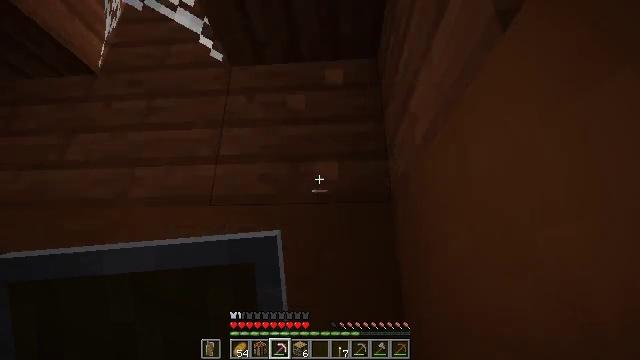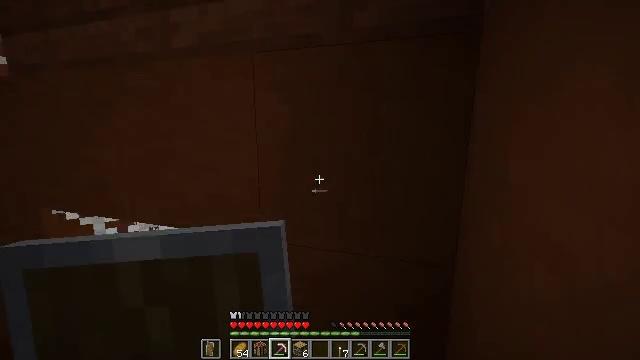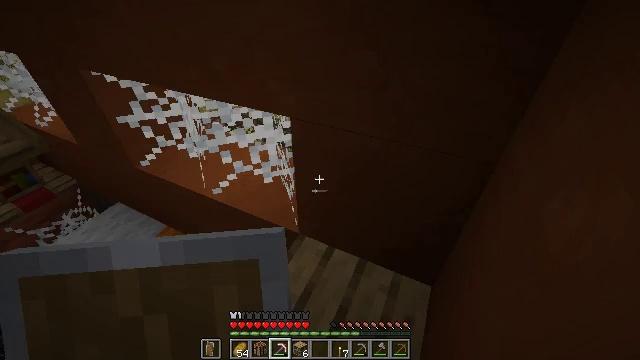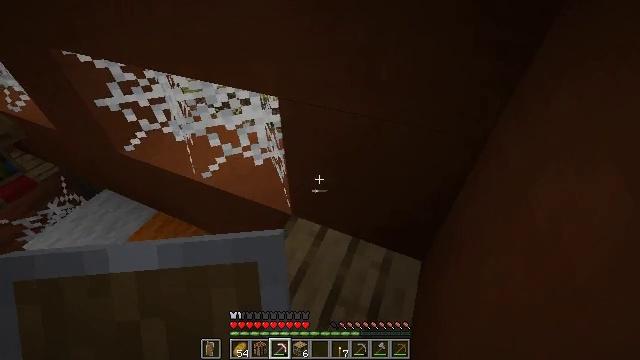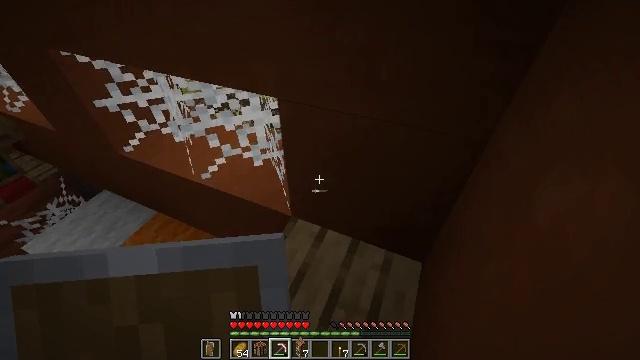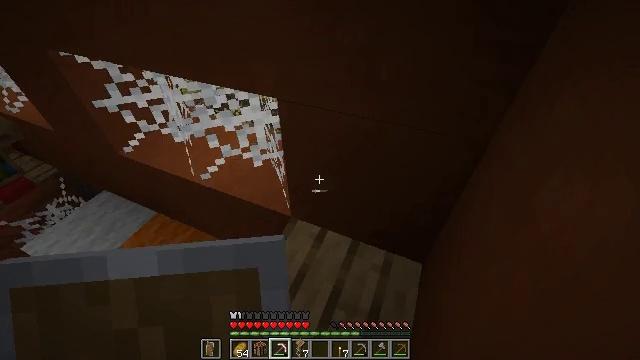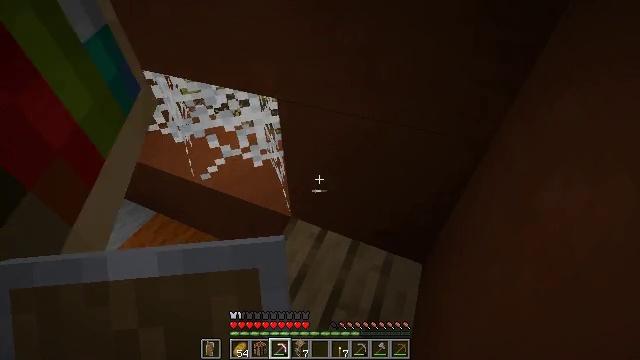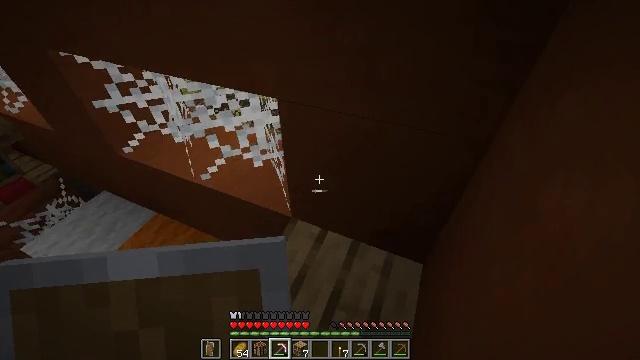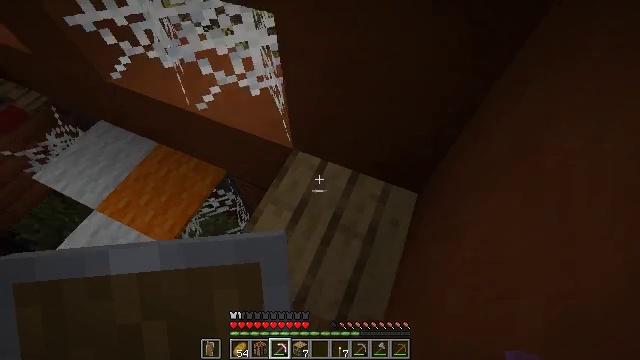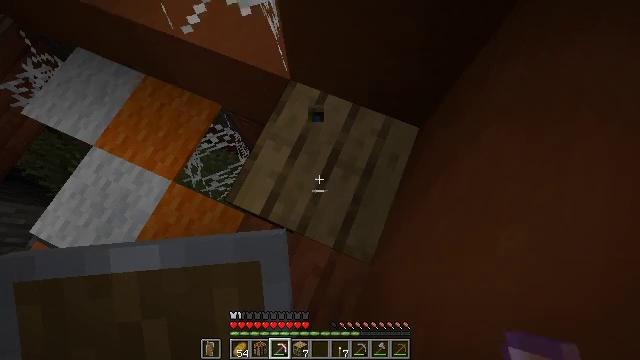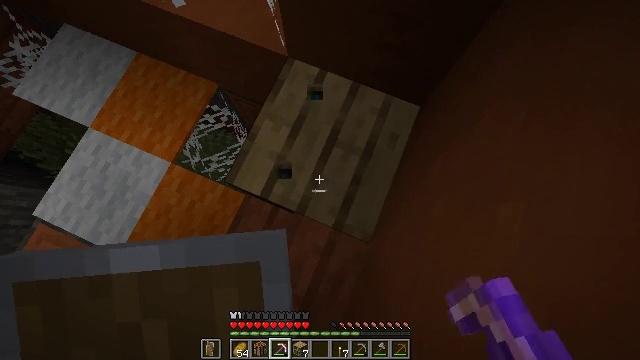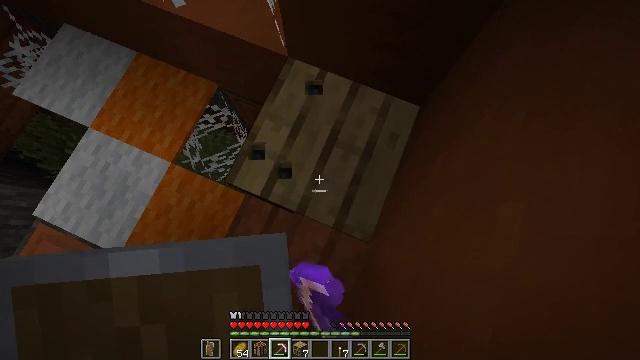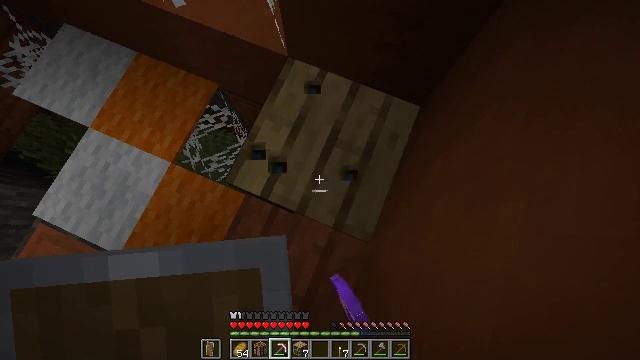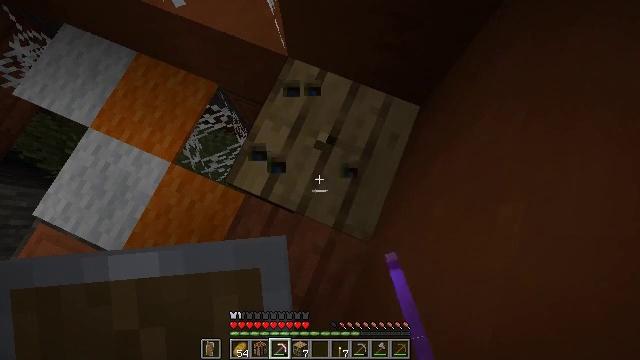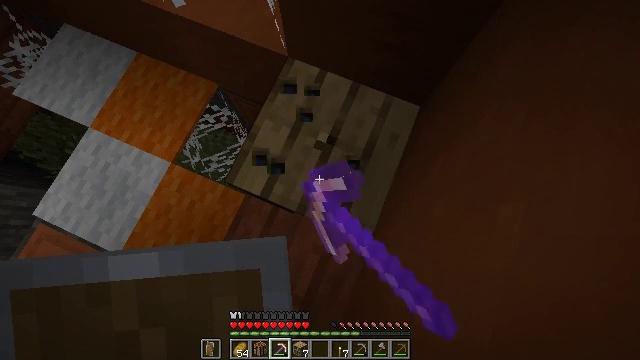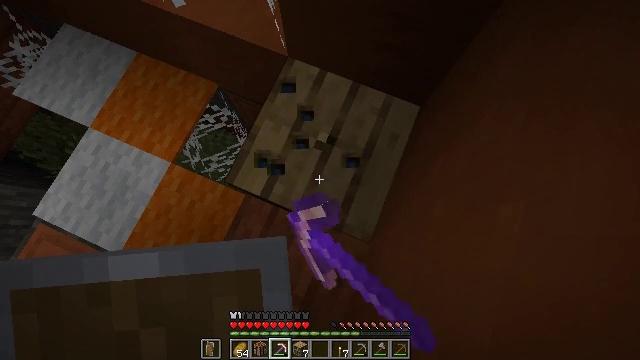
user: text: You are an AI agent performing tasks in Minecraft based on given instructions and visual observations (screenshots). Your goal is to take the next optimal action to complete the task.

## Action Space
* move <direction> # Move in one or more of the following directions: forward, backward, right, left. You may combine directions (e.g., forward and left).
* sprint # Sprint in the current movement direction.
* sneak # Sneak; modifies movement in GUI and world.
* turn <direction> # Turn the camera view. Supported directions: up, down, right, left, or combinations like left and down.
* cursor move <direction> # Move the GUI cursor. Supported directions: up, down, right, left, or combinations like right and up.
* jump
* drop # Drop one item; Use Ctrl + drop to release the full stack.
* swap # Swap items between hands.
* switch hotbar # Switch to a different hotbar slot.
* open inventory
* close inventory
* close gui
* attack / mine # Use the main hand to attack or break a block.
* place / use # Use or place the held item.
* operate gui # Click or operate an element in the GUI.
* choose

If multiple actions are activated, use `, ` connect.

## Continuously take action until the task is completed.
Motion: motion action
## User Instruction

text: Destroy the bookshelf.
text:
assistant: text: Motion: turn left and down
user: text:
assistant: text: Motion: turn left and down
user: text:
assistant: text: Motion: turn right and down
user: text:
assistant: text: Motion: no_op
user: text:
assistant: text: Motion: no_op
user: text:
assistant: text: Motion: no_op
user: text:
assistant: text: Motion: no_op
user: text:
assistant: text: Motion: turn down
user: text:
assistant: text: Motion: turn down, attack / mine
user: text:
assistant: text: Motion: turn down, attack / mine
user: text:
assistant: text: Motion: attack / mine
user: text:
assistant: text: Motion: attack / mine
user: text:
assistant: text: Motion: attack / mine
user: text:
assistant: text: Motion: attack / mine
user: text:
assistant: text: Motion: attack / mine
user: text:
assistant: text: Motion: attack / mine
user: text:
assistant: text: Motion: attack / mine
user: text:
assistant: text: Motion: attack / mine
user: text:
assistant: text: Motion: attack / mine
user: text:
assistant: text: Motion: attack / mine
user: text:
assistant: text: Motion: attack / mine
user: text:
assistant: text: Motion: attack / mine
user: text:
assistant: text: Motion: attack / mine
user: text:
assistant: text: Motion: attack / mine
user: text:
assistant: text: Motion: attack / mine
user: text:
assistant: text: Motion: attack / mine
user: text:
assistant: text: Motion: attack / mine
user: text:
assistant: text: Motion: attack / mine
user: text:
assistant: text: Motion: attack / mine
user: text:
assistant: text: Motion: attack / mine